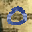
Label: 0